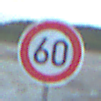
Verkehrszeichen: Geschwindigkeit60
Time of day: SunriseSunset
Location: Outdoor (Beach)
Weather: PartlyCloudy
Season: NotSpecified
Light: Natural